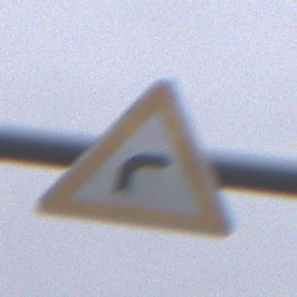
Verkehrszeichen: KurveRechts
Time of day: Midday
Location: Outdoor (Urban)
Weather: Overcast
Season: NotSpecified
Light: Natural